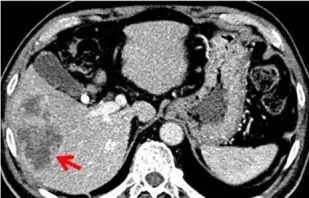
Case 3: A 63-year-old man presented with pain in the right upper quadrant since 1 month. (B) CT scan in the portal-vein phase showed gradual filling of the lesion from the edge to the center, with irregular thick-walled sac-variable regions (red arrow).
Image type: radiology (ct)